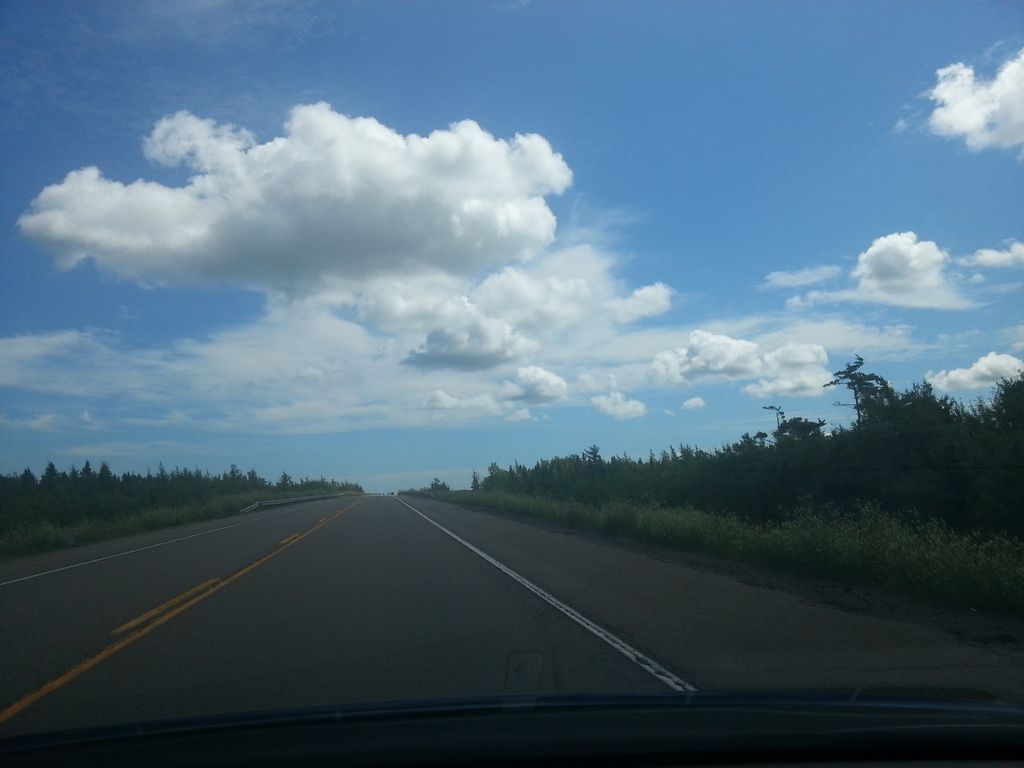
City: charlottetown